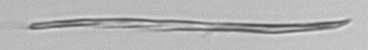
Label: fiber